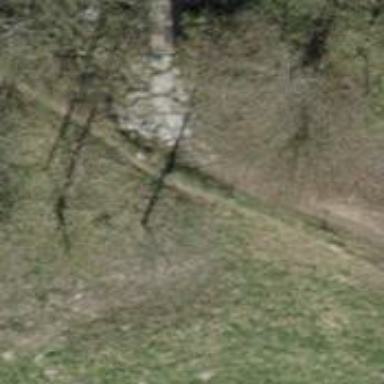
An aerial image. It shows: Compacted path.